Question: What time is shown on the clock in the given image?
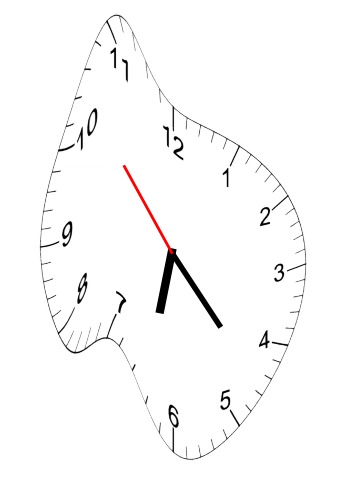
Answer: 06:22:53